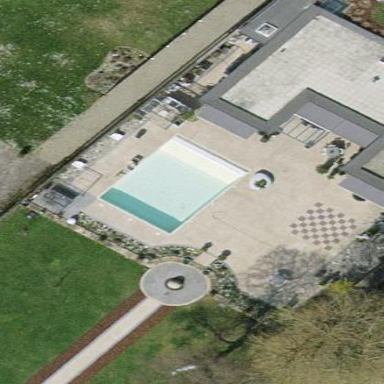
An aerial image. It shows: Swimming pool located in leisure land.